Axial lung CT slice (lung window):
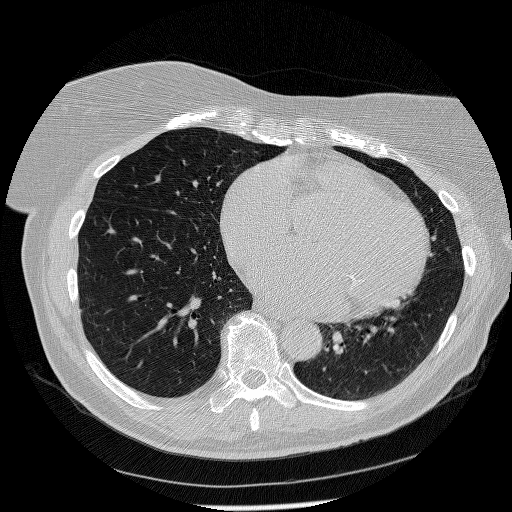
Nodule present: no